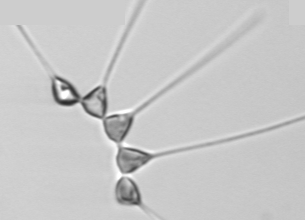
Label: Asterionellopsis_glacialis